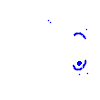
Particle: pion